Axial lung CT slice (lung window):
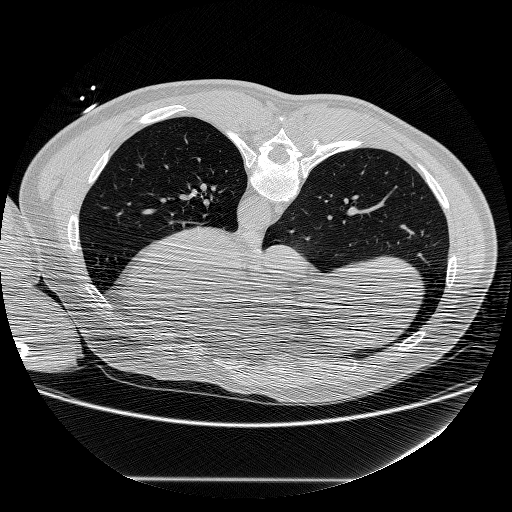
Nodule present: no